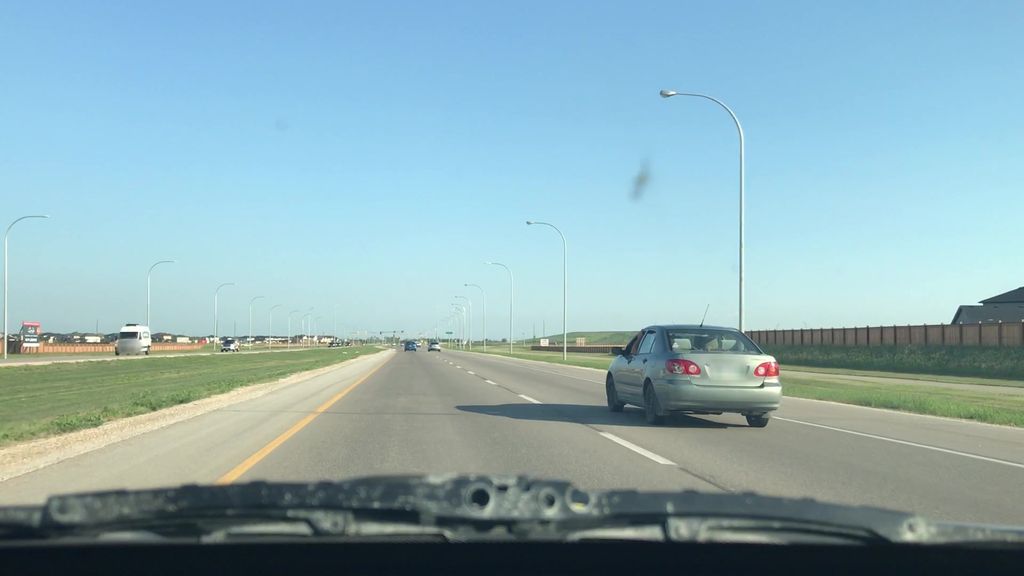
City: winnipeg